Interaction volume radius: 10 \u00c5
Interaction volume height: 15 \u00c5
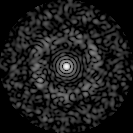
Disorder parameter: 0.8371